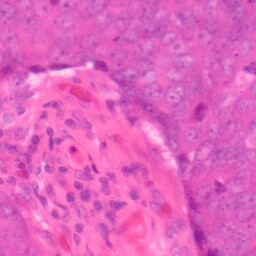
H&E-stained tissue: Colon